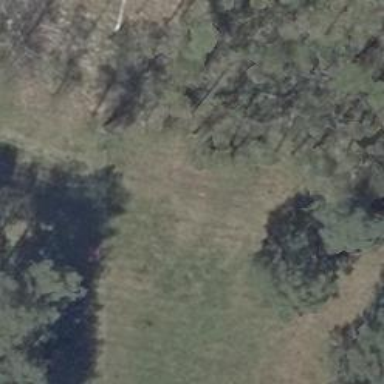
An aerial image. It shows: Hunting stand.